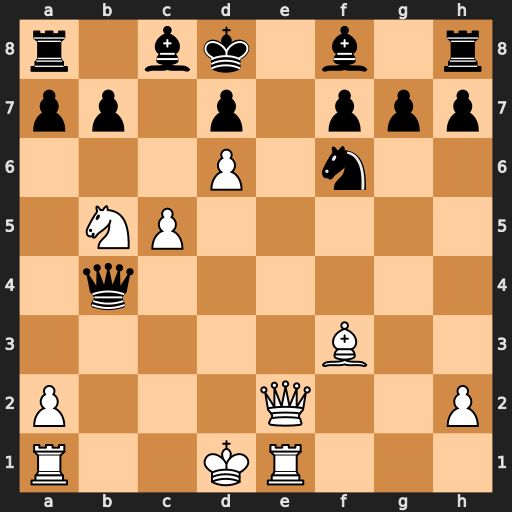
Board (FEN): r1bk1b1r/pp1p1ppp/3P1n2/1NP5/1q6/5B2/P3Q2P/R2KR3
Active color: w
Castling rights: -
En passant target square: -
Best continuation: Qe7+ Bxe7 dxe7+ Ke8 Nd6#